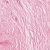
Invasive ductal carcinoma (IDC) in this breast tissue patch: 0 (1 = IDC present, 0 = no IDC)